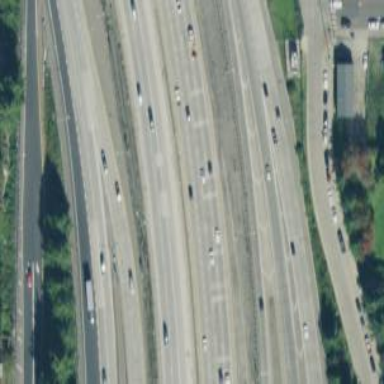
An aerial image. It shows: View of motorway.